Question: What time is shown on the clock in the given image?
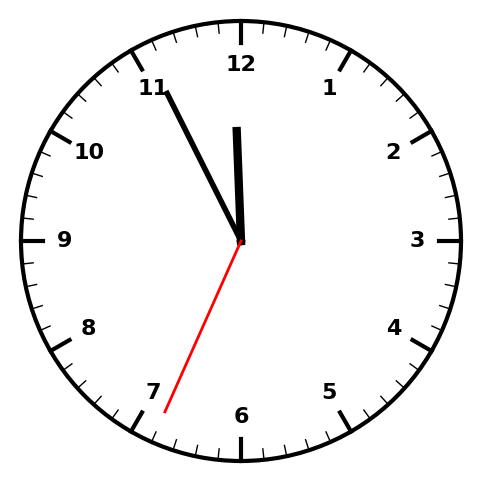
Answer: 11:55:34